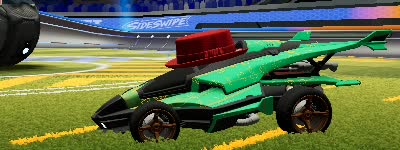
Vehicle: aftershock